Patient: sex M, age 65
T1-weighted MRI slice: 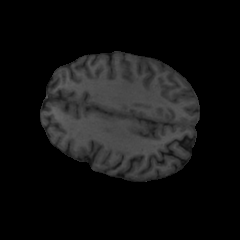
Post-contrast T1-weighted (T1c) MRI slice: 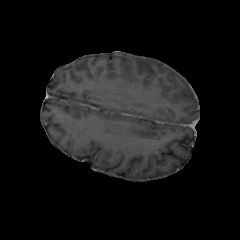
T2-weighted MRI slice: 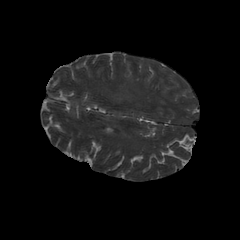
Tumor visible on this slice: no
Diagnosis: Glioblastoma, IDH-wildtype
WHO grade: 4